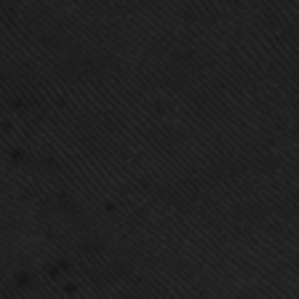
Label: frost